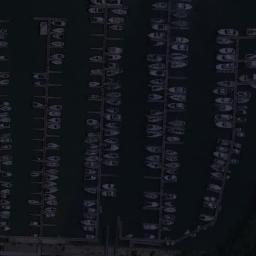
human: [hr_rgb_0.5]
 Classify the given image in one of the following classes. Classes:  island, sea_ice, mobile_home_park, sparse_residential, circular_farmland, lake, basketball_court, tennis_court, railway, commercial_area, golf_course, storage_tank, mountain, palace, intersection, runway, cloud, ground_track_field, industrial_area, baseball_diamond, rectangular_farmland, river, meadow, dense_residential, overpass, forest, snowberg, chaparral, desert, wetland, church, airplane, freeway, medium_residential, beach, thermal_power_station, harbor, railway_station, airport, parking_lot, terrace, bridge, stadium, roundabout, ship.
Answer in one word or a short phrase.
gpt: harbor